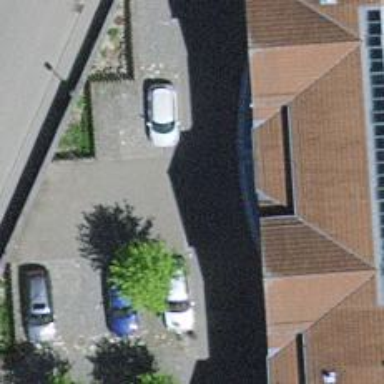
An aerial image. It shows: Road serving as parking aisle.